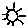
Label: sun